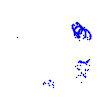
Particle: proton